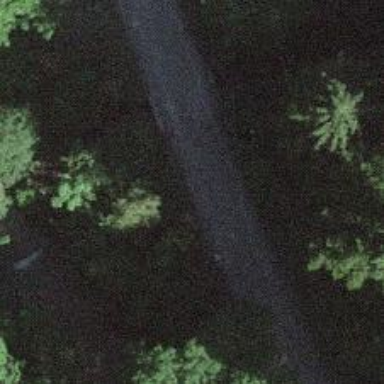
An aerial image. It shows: Unclassified road on bridge.